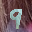
Label: 9